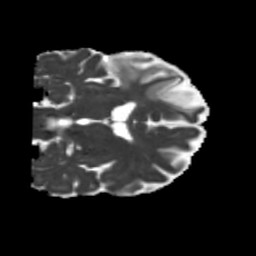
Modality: MD
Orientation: coronal
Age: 58
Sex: male
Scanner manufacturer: siemens
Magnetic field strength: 3 T
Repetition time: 5.25 s
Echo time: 0.08 s